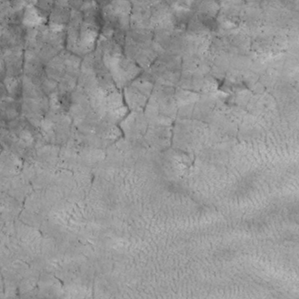
Label: non_frost